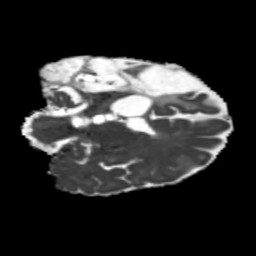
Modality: MD
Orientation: coronal
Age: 46
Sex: male
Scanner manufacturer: siemens
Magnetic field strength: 3 T
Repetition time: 5.25 s
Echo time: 0.08 s